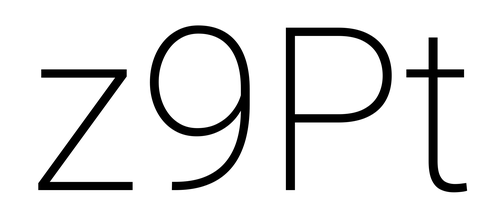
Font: Roboto_ExtraLight